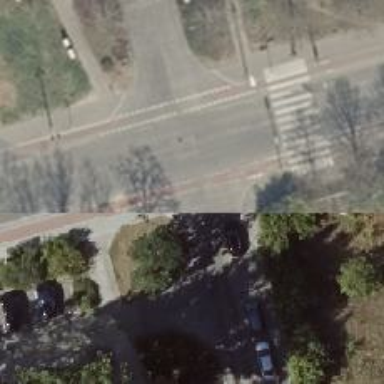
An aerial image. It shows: Unmarked road crossing.